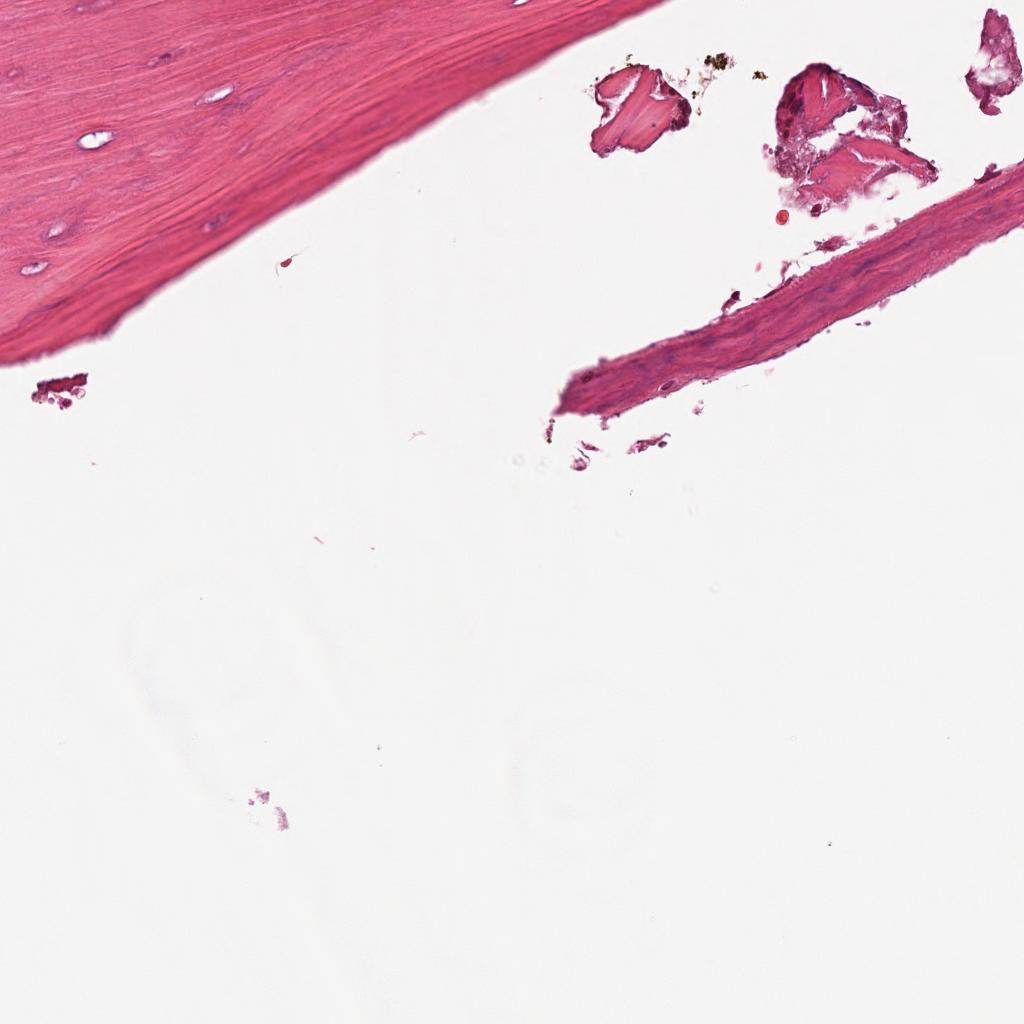
Label: Non-Tumor